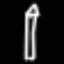
Label: pencil